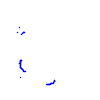
Particle: proton